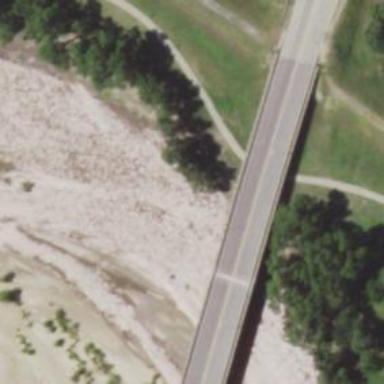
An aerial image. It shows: Primary highway bridge with asphalt surface. It is also classified as expressway.